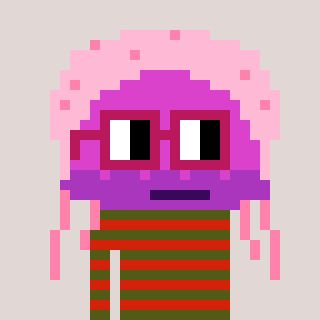
a pixel art character with square dark red glasses, a jellyfish-shaped head and a red-colored body on a warm background